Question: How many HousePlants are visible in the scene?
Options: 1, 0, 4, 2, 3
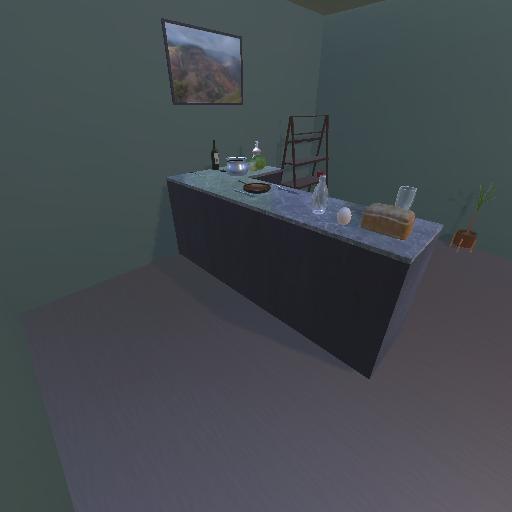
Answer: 1